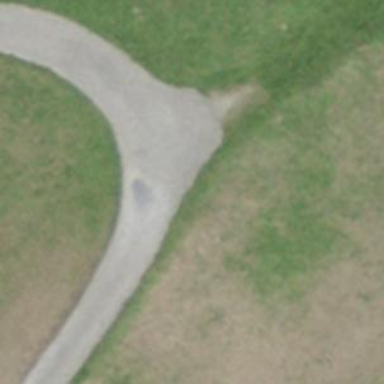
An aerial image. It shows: Paved track road with grade1 track type.